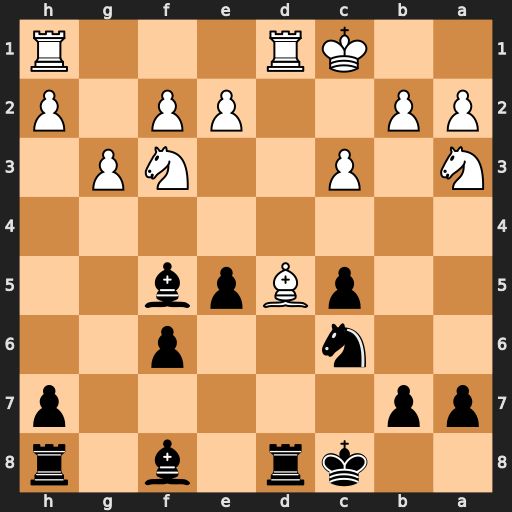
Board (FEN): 2kr1b1r/pp5p/2n2p2/2pBpb2/8/N1P2NP1/PP2PP1P/2KR3R
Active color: b
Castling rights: -
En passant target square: -
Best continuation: Bh6+ e3 Rxd5 Rxd5 Be4